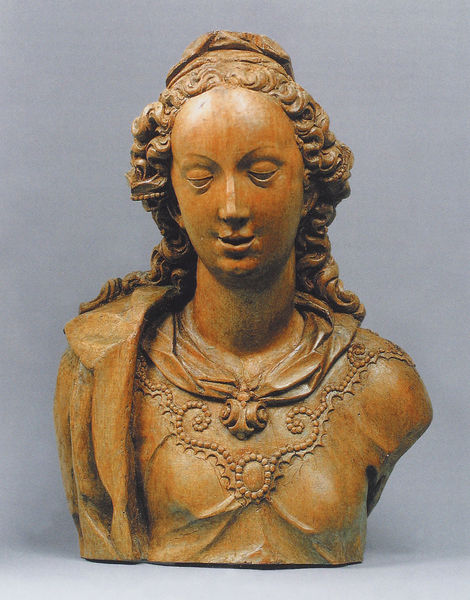
Titel: Madonnenbüste vom Rosenkranzaltar der Pfarrkirche Jacobus Maior, Pfullendorf
Künstler: Jörg Zürn
Institution: Pfullendorf, Museum
Schlagwörter: ausschnitt, braun, brust, busen, frau, holz, kleid, mund, nase, schmuck, stirn, ornament, augen, kragen, hals, gewand, haare, mantel, kinn, krone, lippen, locken, schulter, schultern, skulptur, brauen, büste, hiolz